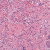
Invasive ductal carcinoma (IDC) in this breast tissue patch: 1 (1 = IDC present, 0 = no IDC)